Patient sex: M
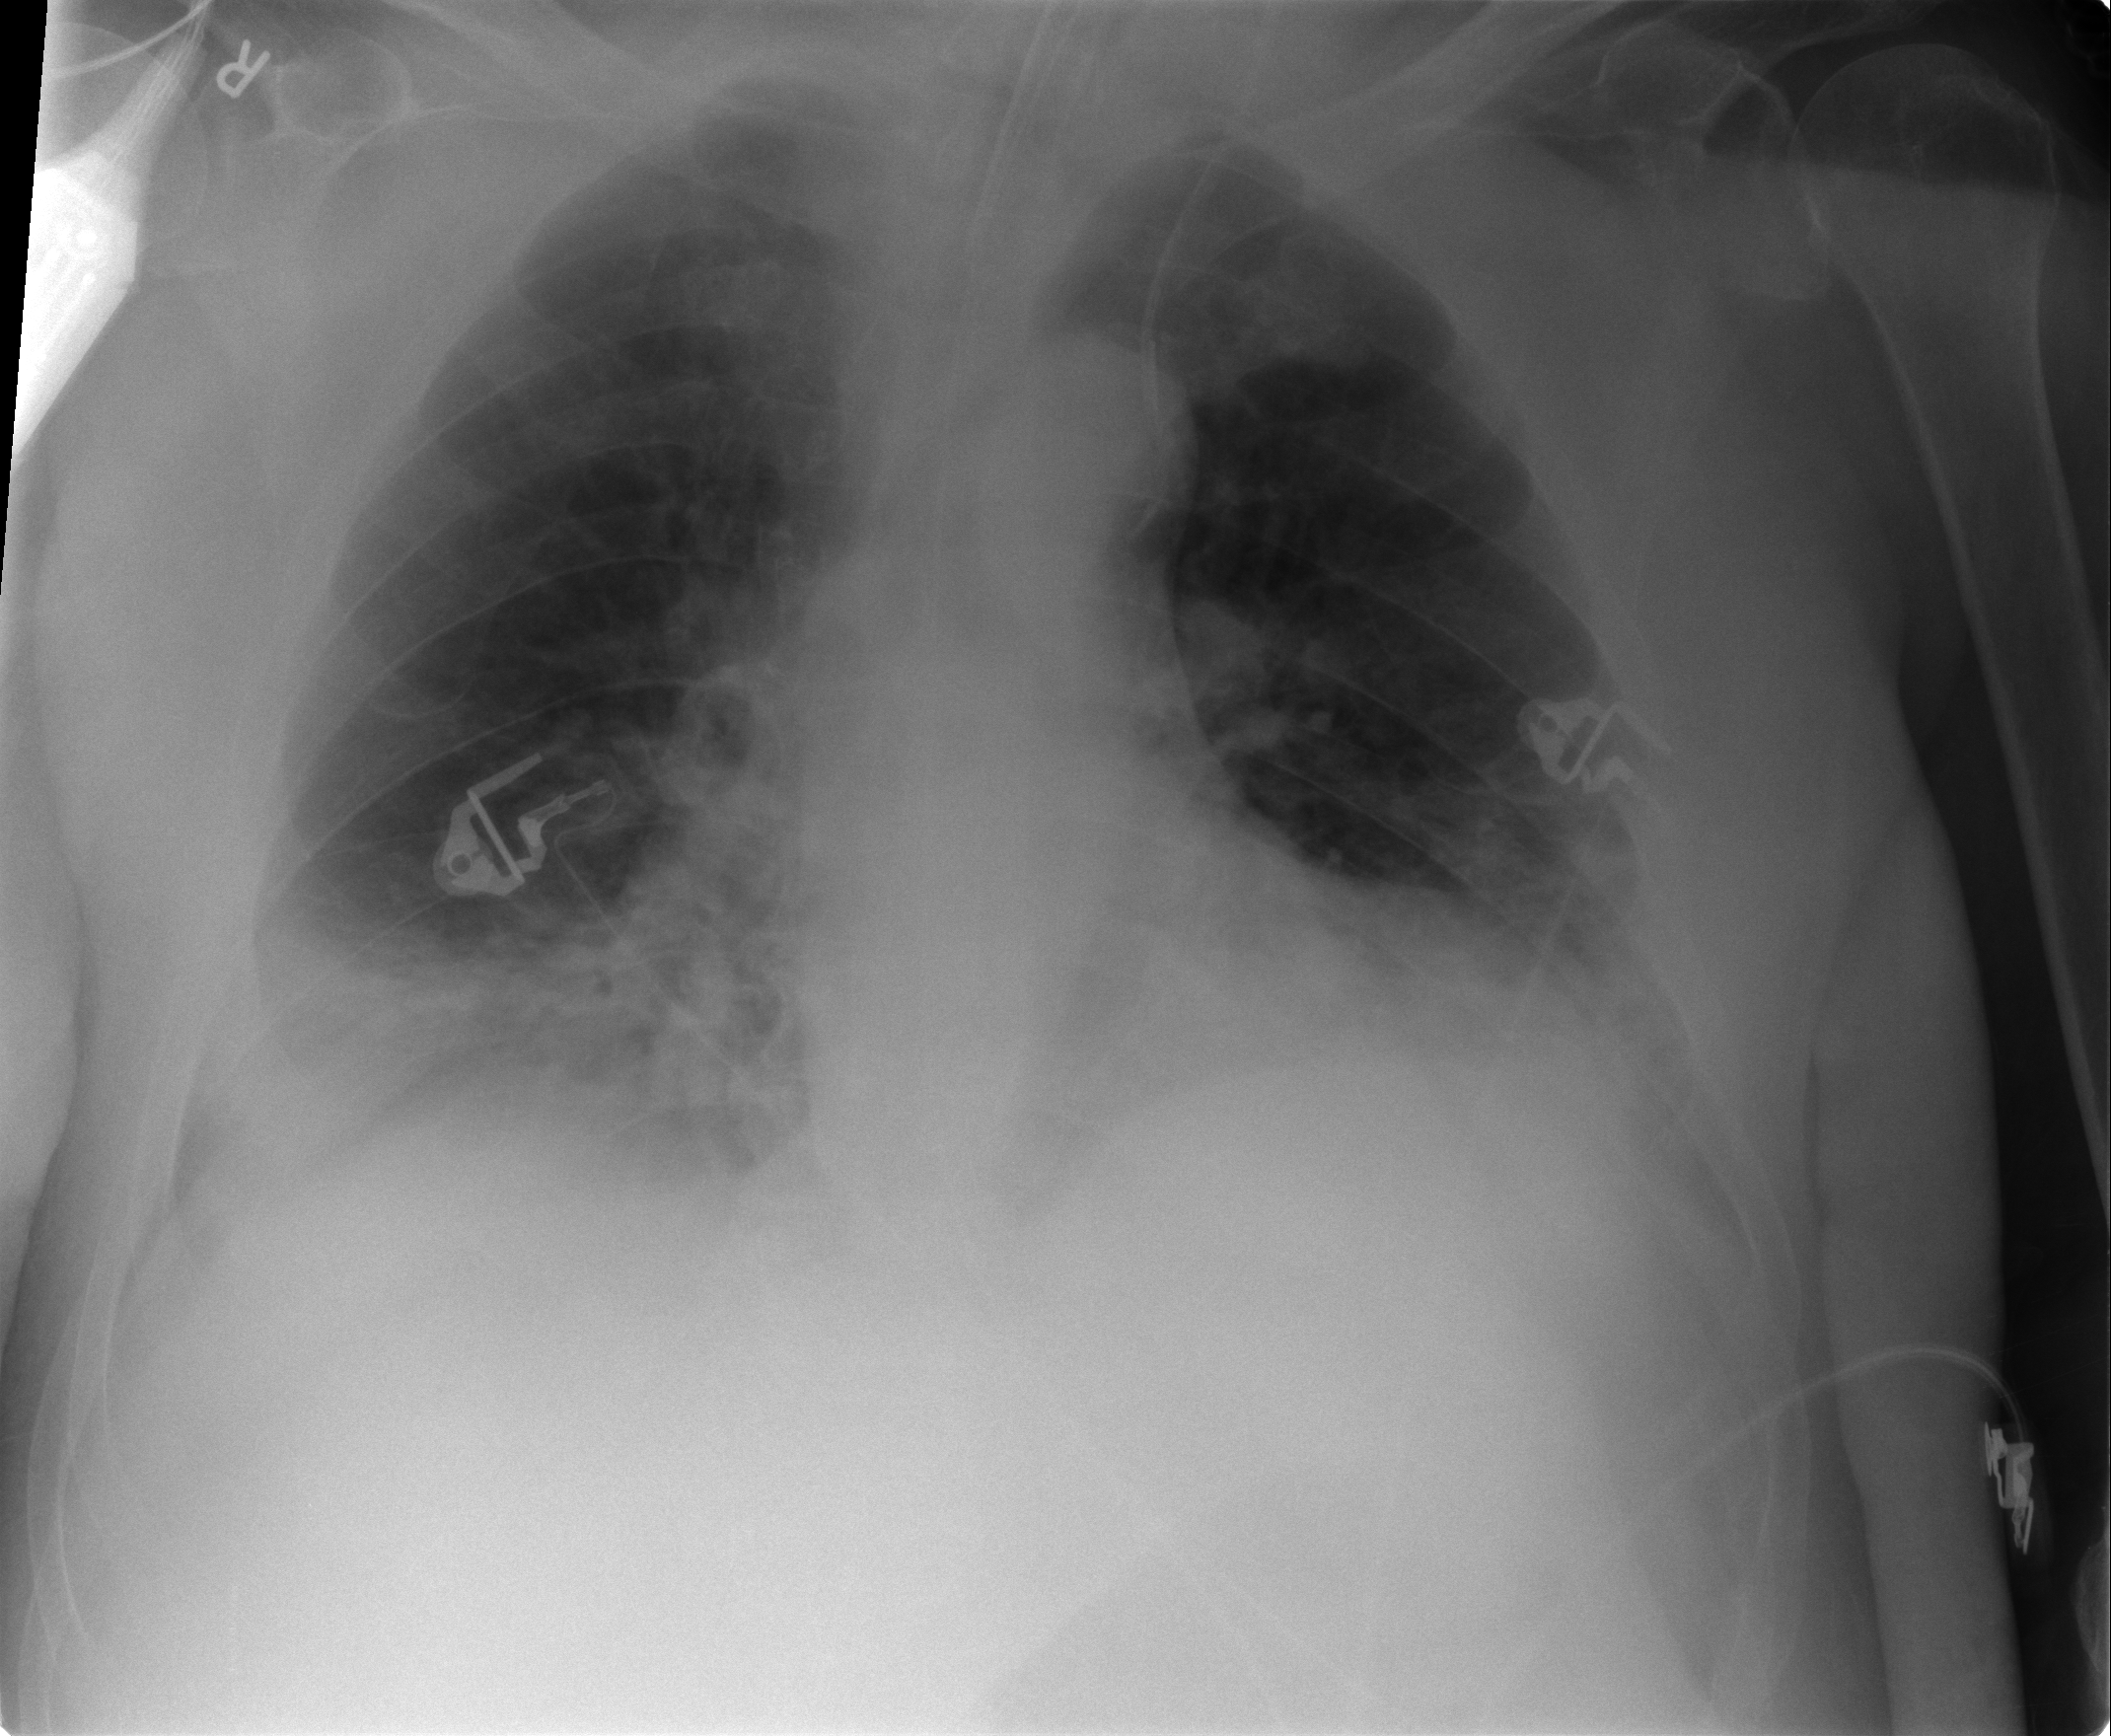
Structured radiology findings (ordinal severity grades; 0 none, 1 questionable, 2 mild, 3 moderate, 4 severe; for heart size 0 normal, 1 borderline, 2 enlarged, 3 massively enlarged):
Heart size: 0
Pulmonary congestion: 0
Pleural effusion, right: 1
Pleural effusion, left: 1
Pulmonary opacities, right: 2
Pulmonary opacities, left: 1
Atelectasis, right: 2
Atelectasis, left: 2